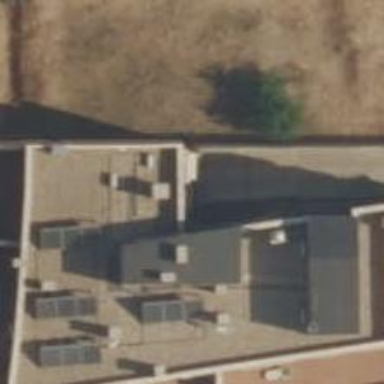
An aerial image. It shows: Residential building.